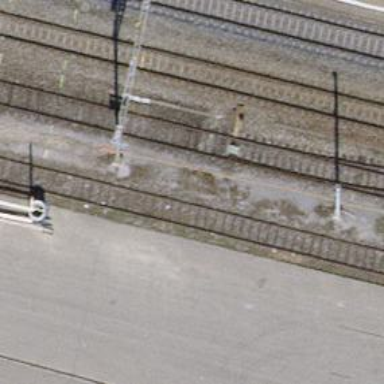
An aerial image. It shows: Railway switch.